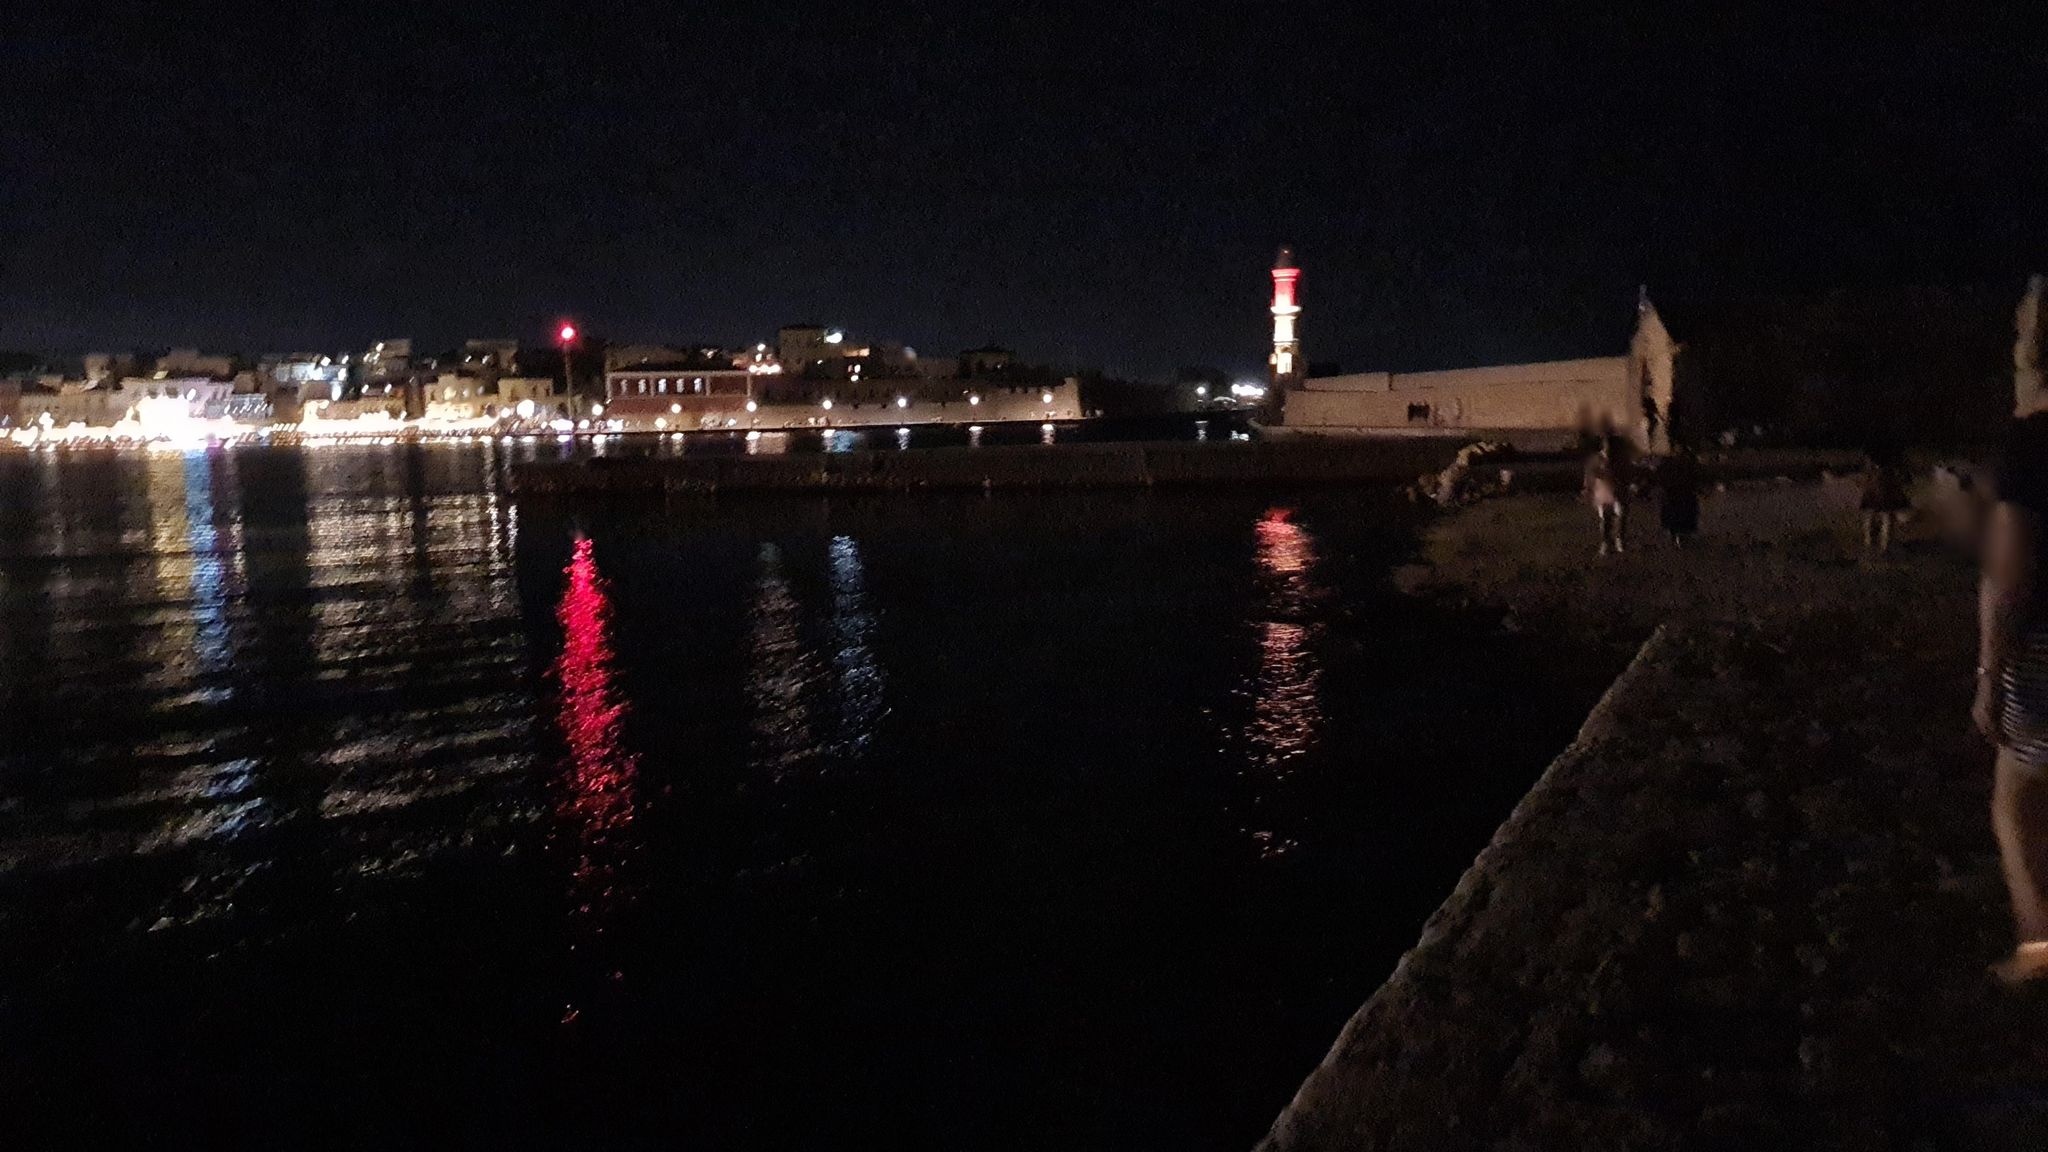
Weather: snowy
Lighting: night
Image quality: slightly poor
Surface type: walking surface
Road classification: residential, footway, steps
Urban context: urban centre
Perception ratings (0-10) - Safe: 0.36, Lively: 1.22, Beautiful: 8.46, Boring: 2.67, Depressing: 1.74, Wealthy: 8.03